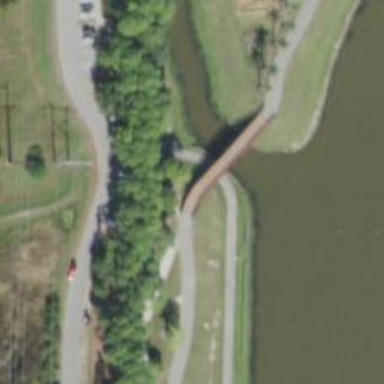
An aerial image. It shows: Bridge over cycleway.